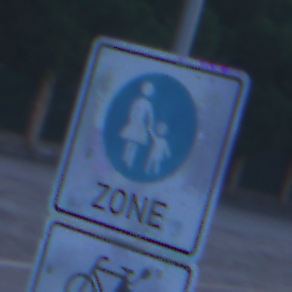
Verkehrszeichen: BeginnFussgaengerzone
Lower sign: EinspurigeFahrzeugeFrei4
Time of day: Dawn
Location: Outdoor (Urban)
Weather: PartlyCloudy
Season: NotSpecified
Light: Natural